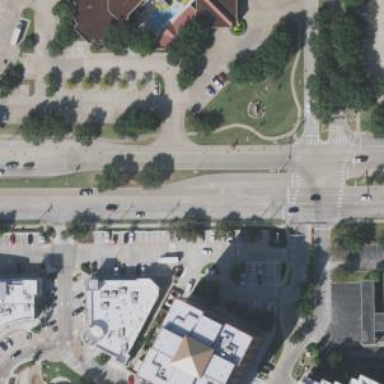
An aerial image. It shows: Secondary road with separate sidewalks.